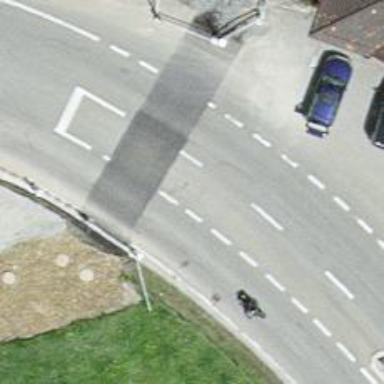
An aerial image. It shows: Secondary road with asphalt surface.